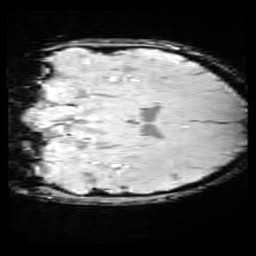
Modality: SWI
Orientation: coronal
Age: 12
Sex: female
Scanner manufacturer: siemens
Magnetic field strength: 3 T
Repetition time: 0.027 s
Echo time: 0.02 s